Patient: sex M, age 72
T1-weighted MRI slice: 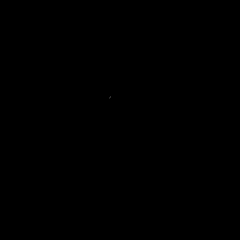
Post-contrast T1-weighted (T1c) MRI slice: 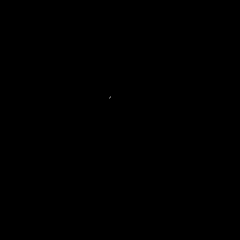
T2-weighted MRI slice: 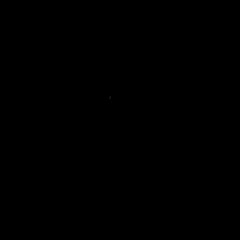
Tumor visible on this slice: no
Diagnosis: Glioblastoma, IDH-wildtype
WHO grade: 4